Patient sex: F
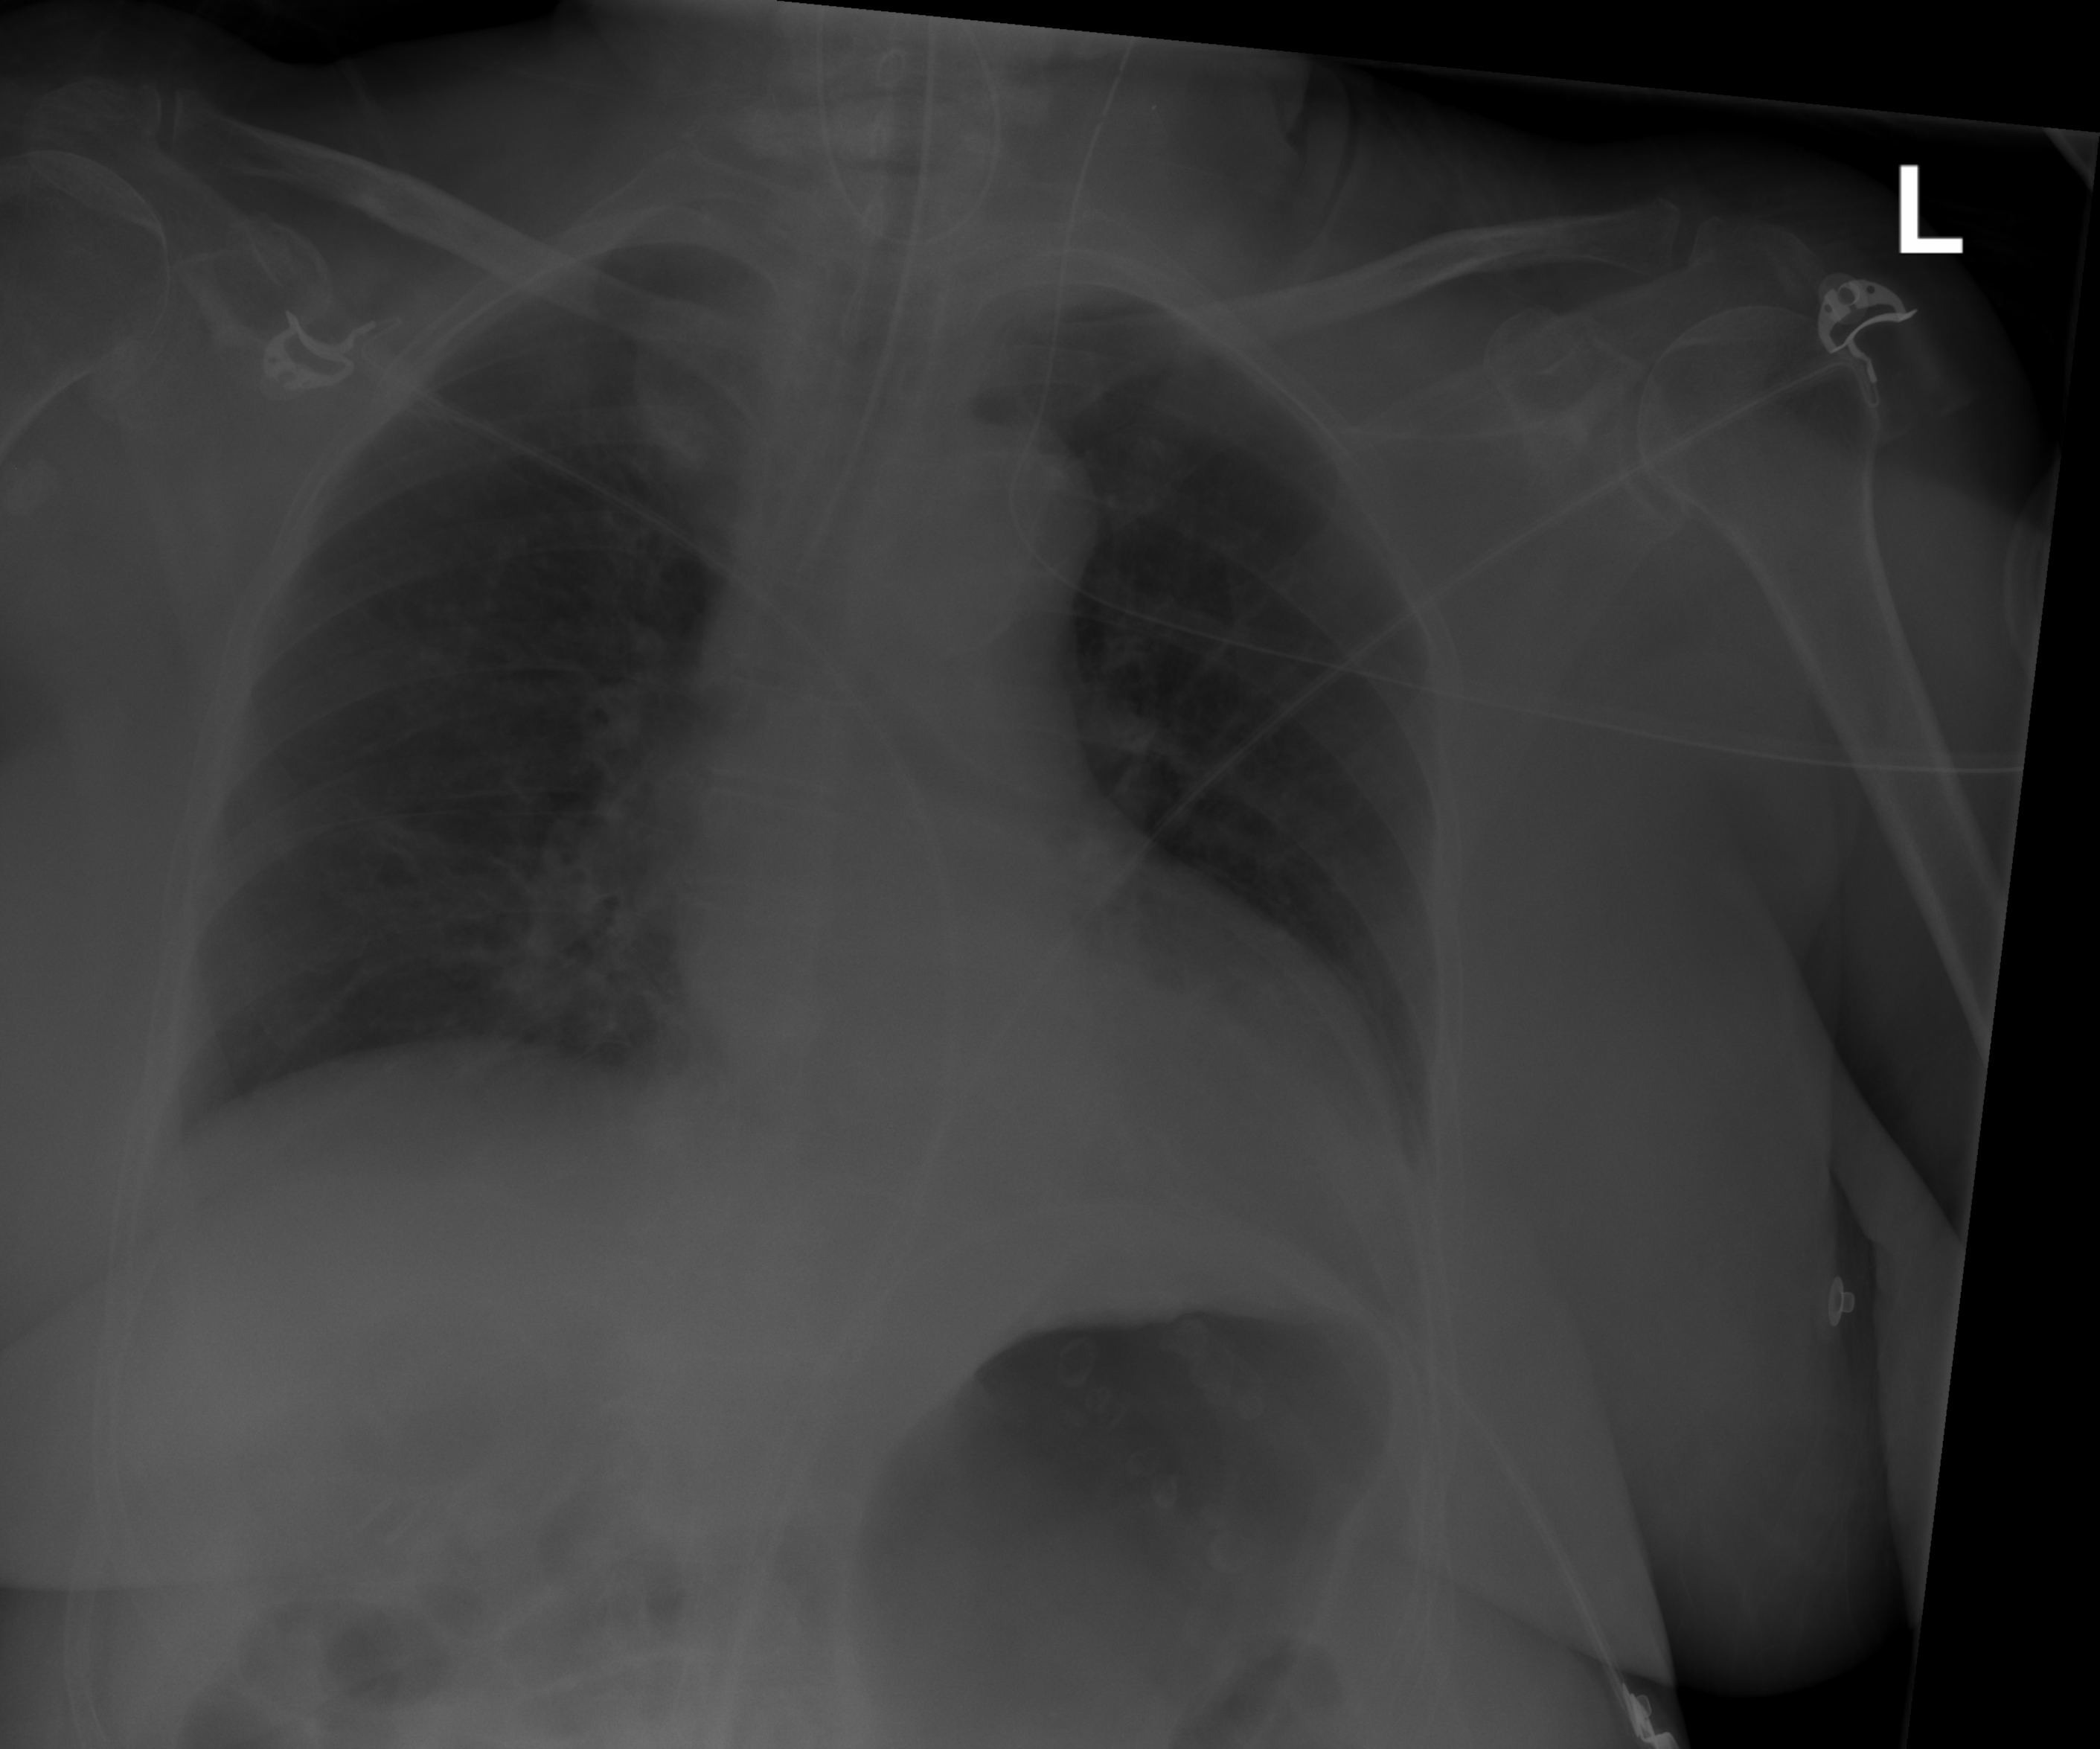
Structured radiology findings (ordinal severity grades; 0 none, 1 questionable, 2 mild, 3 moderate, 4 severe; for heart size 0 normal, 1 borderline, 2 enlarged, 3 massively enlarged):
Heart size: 2
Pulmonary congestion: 0
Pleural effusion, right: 0
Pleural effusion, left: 2
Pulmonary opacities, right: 0
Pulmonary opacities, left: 0
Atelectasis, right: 0
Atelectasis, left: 0